Question: Given a grid of points I'm trying to find the path between two of them.
Like in this picture: I'd need to find the points for the yellow line:

What are the best methods / algorithms I can use?
Thanks
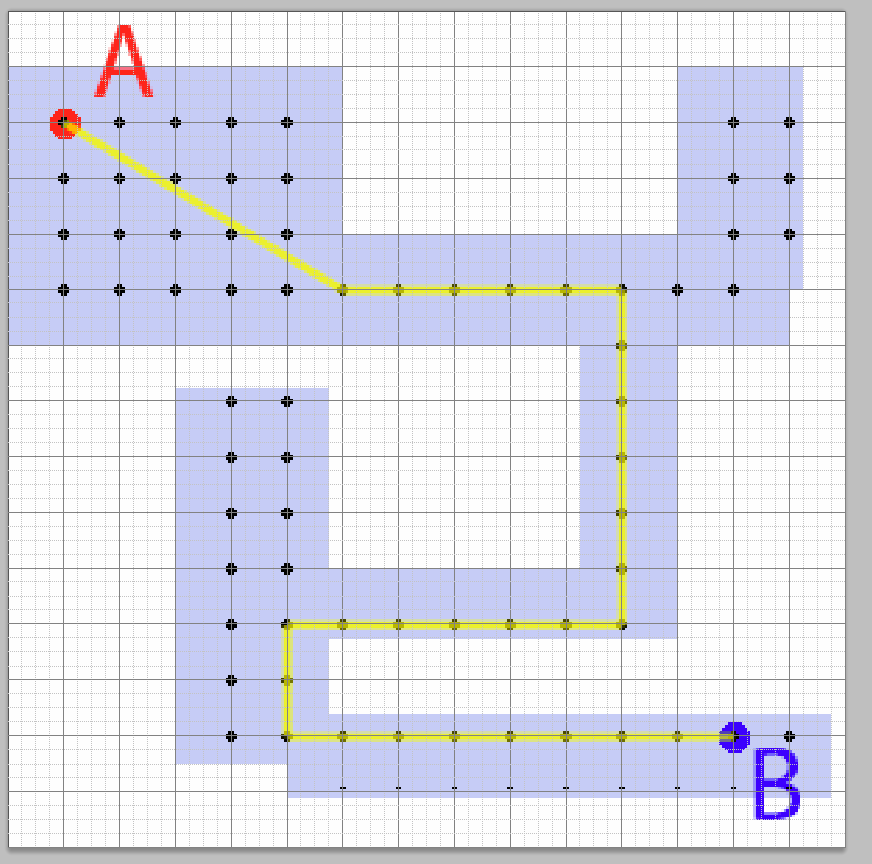
Answer: Check out the <URL>
It's what's used in many video games for pathfinding problems, and can be built out to be very robust.